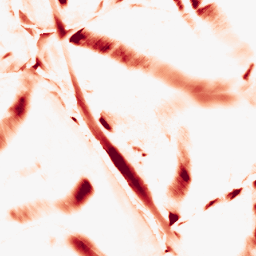
Category: morphological
Decomposition family: morphological_diamond
Decomposition parameters: operation: opening
radius: 20
Upsampling method: linear_exact
Upsampling parameters: scale: 8
Upsampling scale: 8